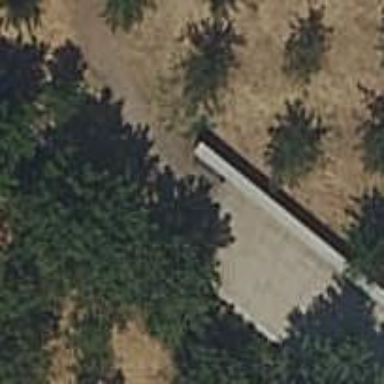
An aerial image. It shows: Entrance with barrier.